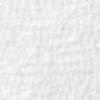
Label: no_change